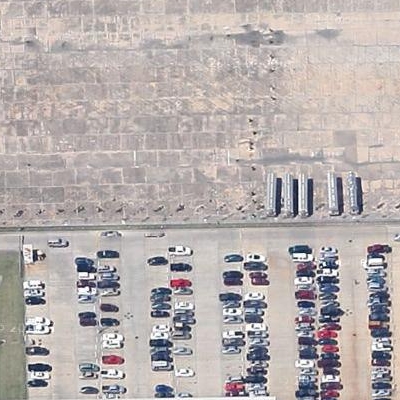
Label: Parking